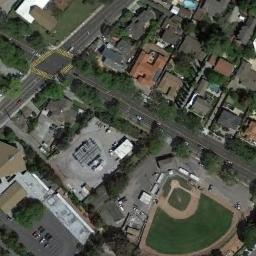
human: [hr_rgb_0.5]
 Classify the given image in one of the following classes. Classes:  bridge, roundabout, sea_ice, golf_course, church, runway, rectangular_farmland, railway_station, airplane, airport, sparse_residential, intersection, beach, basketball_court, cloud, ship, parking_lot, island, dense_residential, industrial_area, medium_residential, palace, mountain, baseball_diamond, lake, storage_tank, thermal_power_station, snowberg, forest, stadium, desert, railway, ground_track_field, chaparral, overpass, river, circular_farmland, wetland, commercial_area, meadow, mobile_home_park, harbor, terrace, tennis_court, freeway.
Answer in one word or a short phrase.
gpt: baseball_diamond